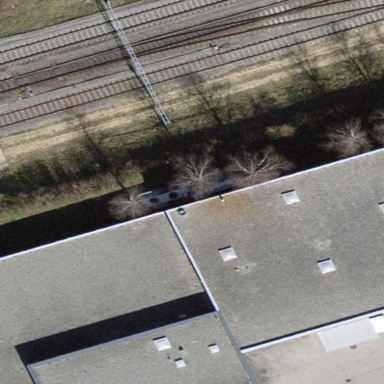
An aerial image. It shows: Industrial building.